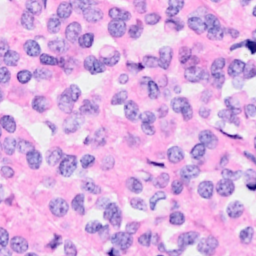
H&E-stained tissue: Breast